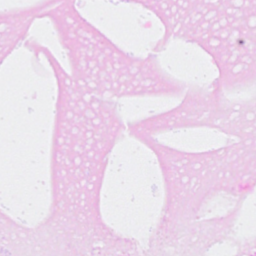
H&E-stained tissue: Breast